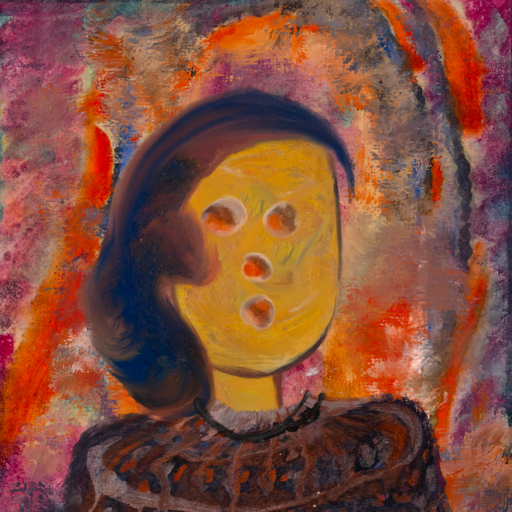
Background: Experience, Head And Neck Front: After_Raid, Face Front: Rupkatha, Bust: Hypocrite, Hair Front: Mother_And_Son_Son, Head Accessory: Blank, Second Necklace: Blank, Necklace: Orphan, Baby: Blank